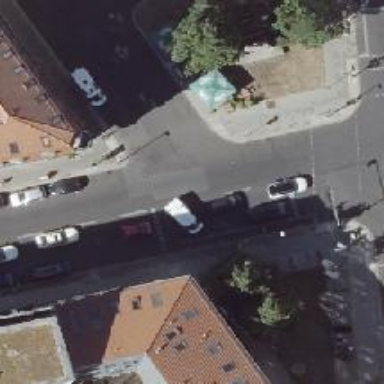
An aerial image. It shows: Unmarked crossing on the road.